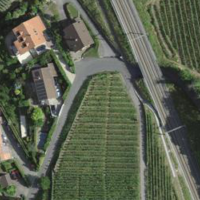
EUNIS habitat code: 55
Species observed at this site:
Anthyllis vulneraria